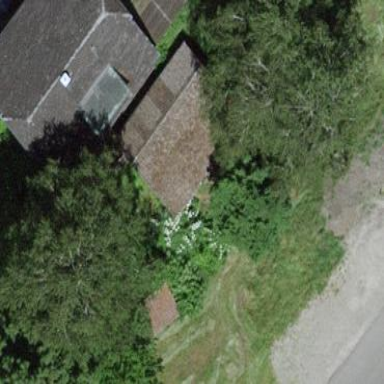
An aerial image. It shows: Farm auxiliary building.